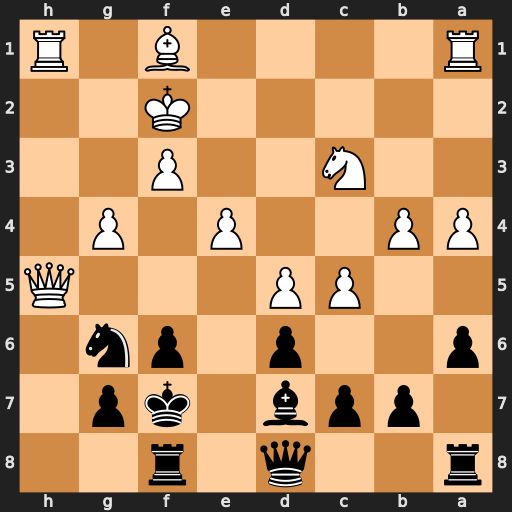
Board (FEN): r2q1r2/1ppb1kp1/p2p1pn1/2PP3Q/PP2P1P1/2N2P2/5K2/R4B1R
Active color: b
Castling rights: -
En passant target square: -
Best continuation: Rh8 Qxh8 Nxh8